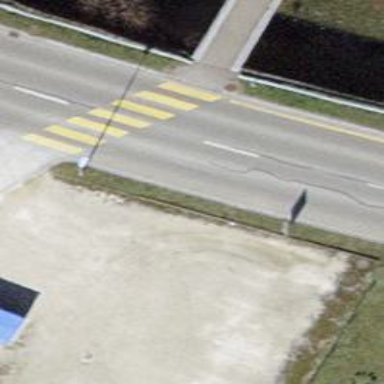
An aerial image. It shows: Uncontrolled zebra crossing with zebra markings.